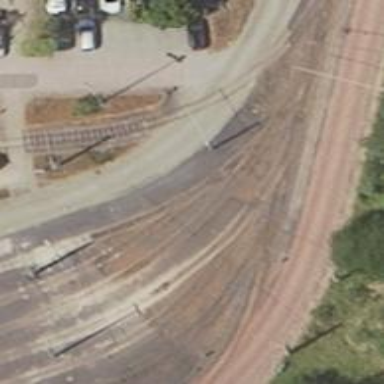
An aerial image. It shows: Tram railway running through yard with contact lines for electrification.